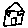
Label: house